Interaction volume radius: 10 \u00c5
Interaction volume height: 20 \u00c5
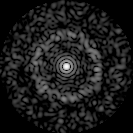
Disorder parameter: 0.8204